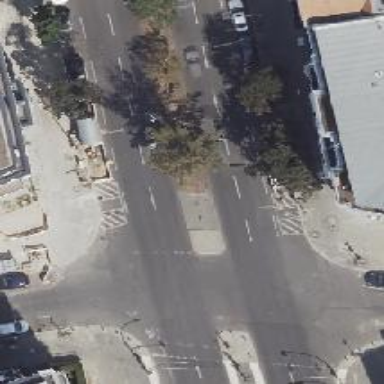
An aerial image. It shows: Traffic island located on footway.